Interaction volume radius: 5 \u00c5
Interaction volume height: 20 \u00c5
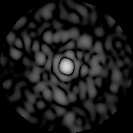
Disorder parameter: 0.8185